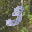
Label: 3